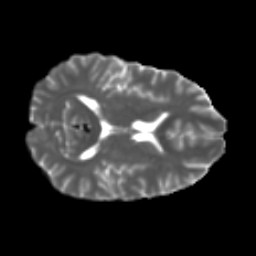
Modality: T2w
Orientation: axial
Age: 33
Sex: male
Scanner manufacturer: ge
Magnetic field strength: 3 T
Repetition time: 7.8 s
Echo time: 0.0606 s